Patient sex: F
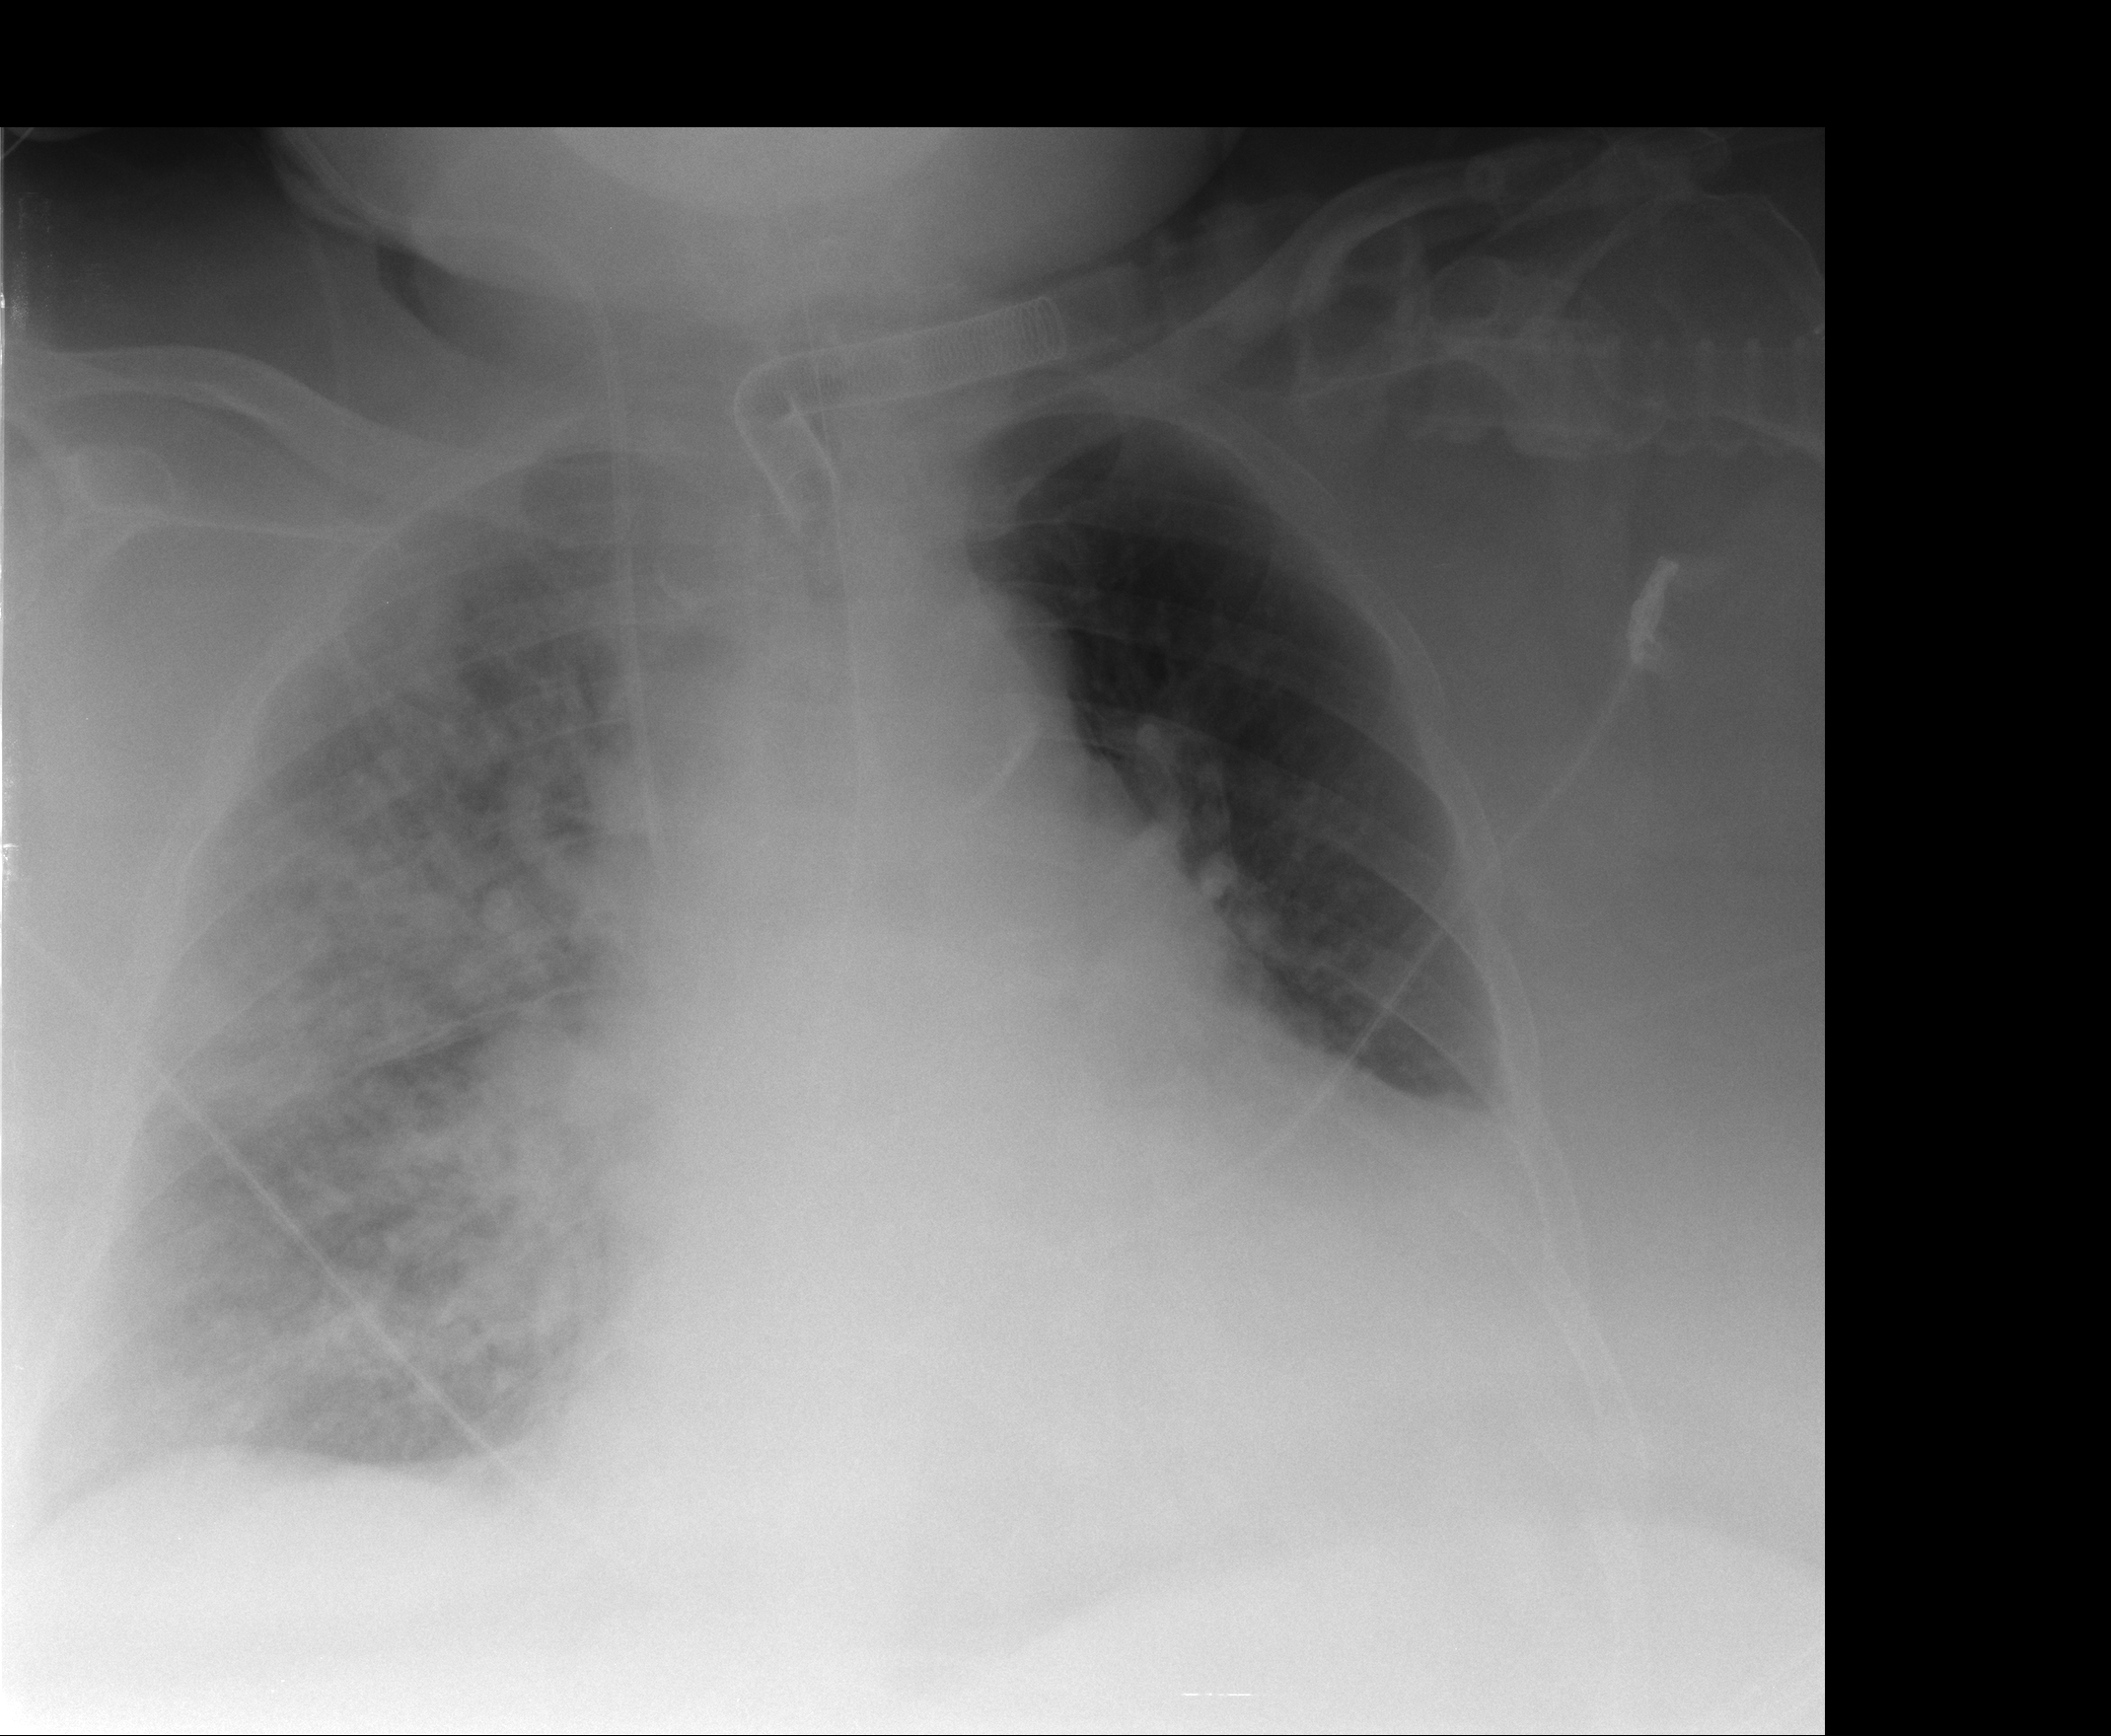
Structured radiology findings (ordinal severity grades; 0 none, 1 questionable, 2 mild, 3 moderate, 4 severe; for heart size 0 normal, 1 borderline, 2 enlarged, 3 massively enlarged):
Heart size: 3
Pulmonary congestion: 1
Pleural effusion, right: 0
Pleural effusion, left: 1
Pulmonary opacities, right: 3
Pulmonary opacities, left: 0
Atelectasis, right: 0
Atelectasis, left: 0